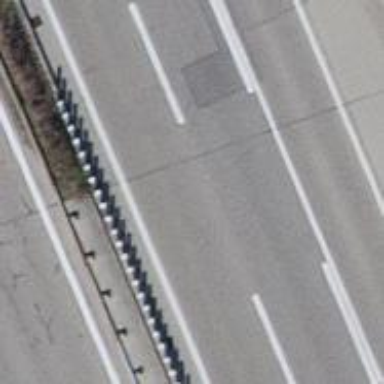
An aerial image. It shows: Motorway bridge with asphalt surface.